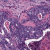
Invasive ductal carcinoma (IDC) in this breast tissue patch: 0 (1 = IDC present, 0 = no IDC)